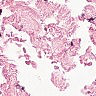
Metastatic tissue present: no